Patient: sex M, age 66
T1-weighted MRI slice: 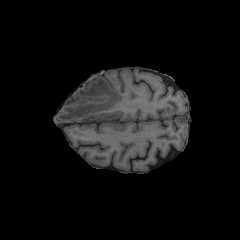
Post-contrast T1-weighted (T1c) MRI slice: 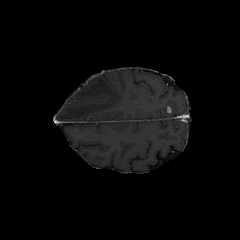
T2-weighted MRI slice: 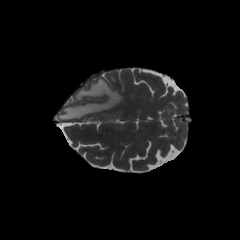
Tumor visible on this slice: yes
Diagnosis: Glioblastoma, IDH-wildtype
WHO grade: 4